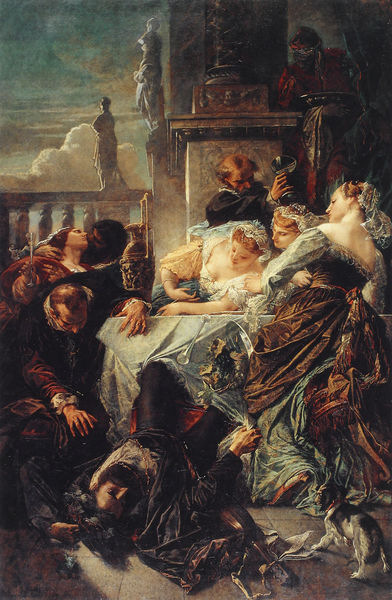
Titel: Der Tod des Pietro Aretino
Künstler: Anselm Feuerbach
Institution: Basel, Öffentliche Kunstsammlung, Kunstmuseum
Schlagwörter: gemälde, gruppe, himmel, wolken, frauen, glas, kleid, männer, szene, säule, säulen, tisch, weiss, hund, schleier, fest, betrunken, gelage, trinken, mord, tod, tof, tischdecke, tischtuch, kelch, stilleben, terrasse, kuss, küssen, leidenschaft, liebe, wein, geländer, antike, hauben, lust, viktorianisch, ballustrade, hochzeit, umgekippt, opulent, sektflöte, umtrunk, schwülstig, todsünden, vergiftung, 17. jahrhundert, gfiguren